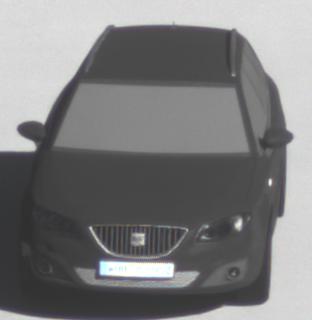
Make: SEAT
Model: Exeo ST 1.6
Detailed model: Exeo (3R) ST
Model produced from: 2010/05
Model produced until: 2010/08
Doors: 5
Color: black
Road condition: dry road
Daytime: morning or afternoon
Contrast: medium contrast